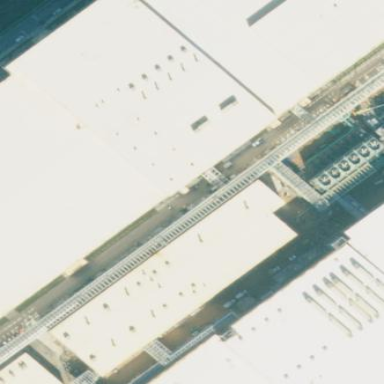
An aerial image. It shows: Industrial building.